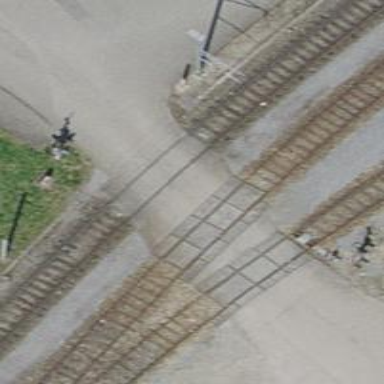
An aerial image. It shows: Level crossing along the railway.